Question: I'm just at my wits end here. I want to load my custom js files from the static folder.
When I view the source on Chrome, it's not showing up and it's not being loaded when I refresh the page.
What it looks like on Chrome (and I can't click on my file, while the jQuery does light up):
'''
<script src="https://ajax.googleapis.com/ajax/libs/jquery/1.11.1/jquery.min.js"/>
<script src="/static/js/ajax.js"/>
'''
:
Here is what I have now, but it's still not working
base.html
'''
{% load staticfiles %}
<script src="https://ajax.googleapis.com/ajax/libs/jquery/1.11.1/jquery.min.js"/>
<script src="{% static 'js/ajax.js' %}"/>
'''
settings.py
'''
STATIC_ROOT = 'static/'
STATIC_URL = 'assets/'
STATICFILES_DIRS=(BASE_DIR, 'assets')
'''
I ran 'python manage.py collectstatic' and it copied a bunch of files over.
Here is a layout of the updated structure. You can see that the ajax.js was copied over but it's still not showing up when I run the server. Any ideas?

What am I missing?? Please help.
Python 2.7, Django 1.7
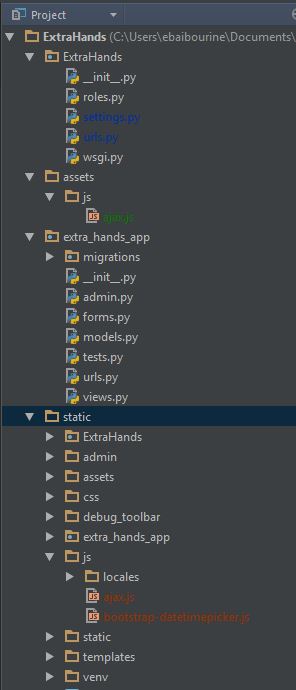
Answer: Obligatory reading:
<URL>
<URL>
<URL>
---
About these settings:
'''
STATIC_URL = 'assets/'
'''
This means that your app should serve static files with 'assets/{name}' prefix.
- the initial '/' is missing and you're generating relative links for static resources, which sounds like a Bad Idea.
Now a page at 'http://yourserver/foo/bar/' would ask for static files via a relative link:
'<img src="assets/{name}">', so your browser would look in '/foo/bar/assets/{name}' and find nothing.
You'd normally want an absolute link for static files, so instead you should use 'STATIC_URL = '/assets/'' and obtain absolute links '<img src="/assets/{name}">'.
---
'''
STATICFILES_DIRS=(BASE_DIR, 'assets')
'''
Okay, so how does Django find the static files? A Django project can have many installed applications, and each application can have its own directory with static files.
So there's this setting (set by default):
'''
STATICFILES_FINDERS = (
"django.contrib.staticfiles.finders.FileSystemFinder",
"django.contrib.staticfiles.finders.AppDirectoriesFinder")
'''
This means that, on development setup ('runserver'), whenever someone asks for 'http://yourserver/assets/ponies/applejack.jpg' (where '/assets/' is your, now hopefully fixed, 'STATIC_URL'), Django would try to find a file 'ponies/applejack.jpg' in the following way:
- 'FileSystemFinder''STATICFILES_DIRS'- 'AppDirectoriesFinder''static/''INSTALLED_APPS'
So if you want to keep your static files per-app, you don't need to rely on 'FileSystemFinder' and you can leave 'STATICFILES_DIRS' empty.
But if you want to keep all the static files in one place, point 'STATICFILES_DIRS' to any directory like you did. You should still keep 'AppDirectoriesFinder' for third party apps you use, like the Django Admin, that come with their own static files.
---
'''
STATIC_ROOT = 'static/'
'''
This is unnecessary for development setup with 'runserver' because Django dev server serves your static files itself.
For production, however, you probably want your web server (Apache, Nginx, ...) or a content delivery network to handle the static file delivery for you. You can then use the 'collectstatic' command to collect all the static files from everywhere (e.g. all static files your 'STATICFILES_FINDERS' can find), and put them all in one directory on your machine, from where you can easily pass them on to Nginx or copy over to a CDN.